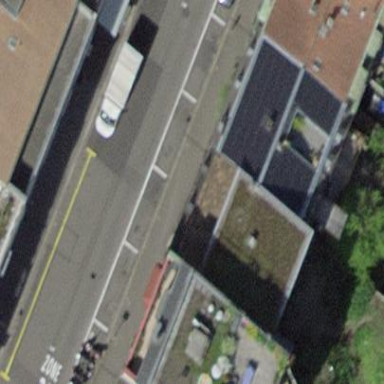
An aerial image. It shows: Quadruple saltbox roof shape on apartment building.